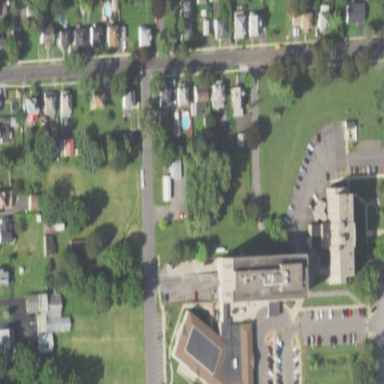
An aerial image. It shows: Nursing home.